Field crop: maize
Growth stage: 2
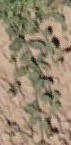
Species: convolvulus